Interaction volume radius: 10 \u00c5
Interaction volume height: 10 \u00c5
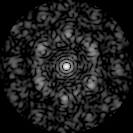
Disorder parameter: 0.6423